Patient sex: M
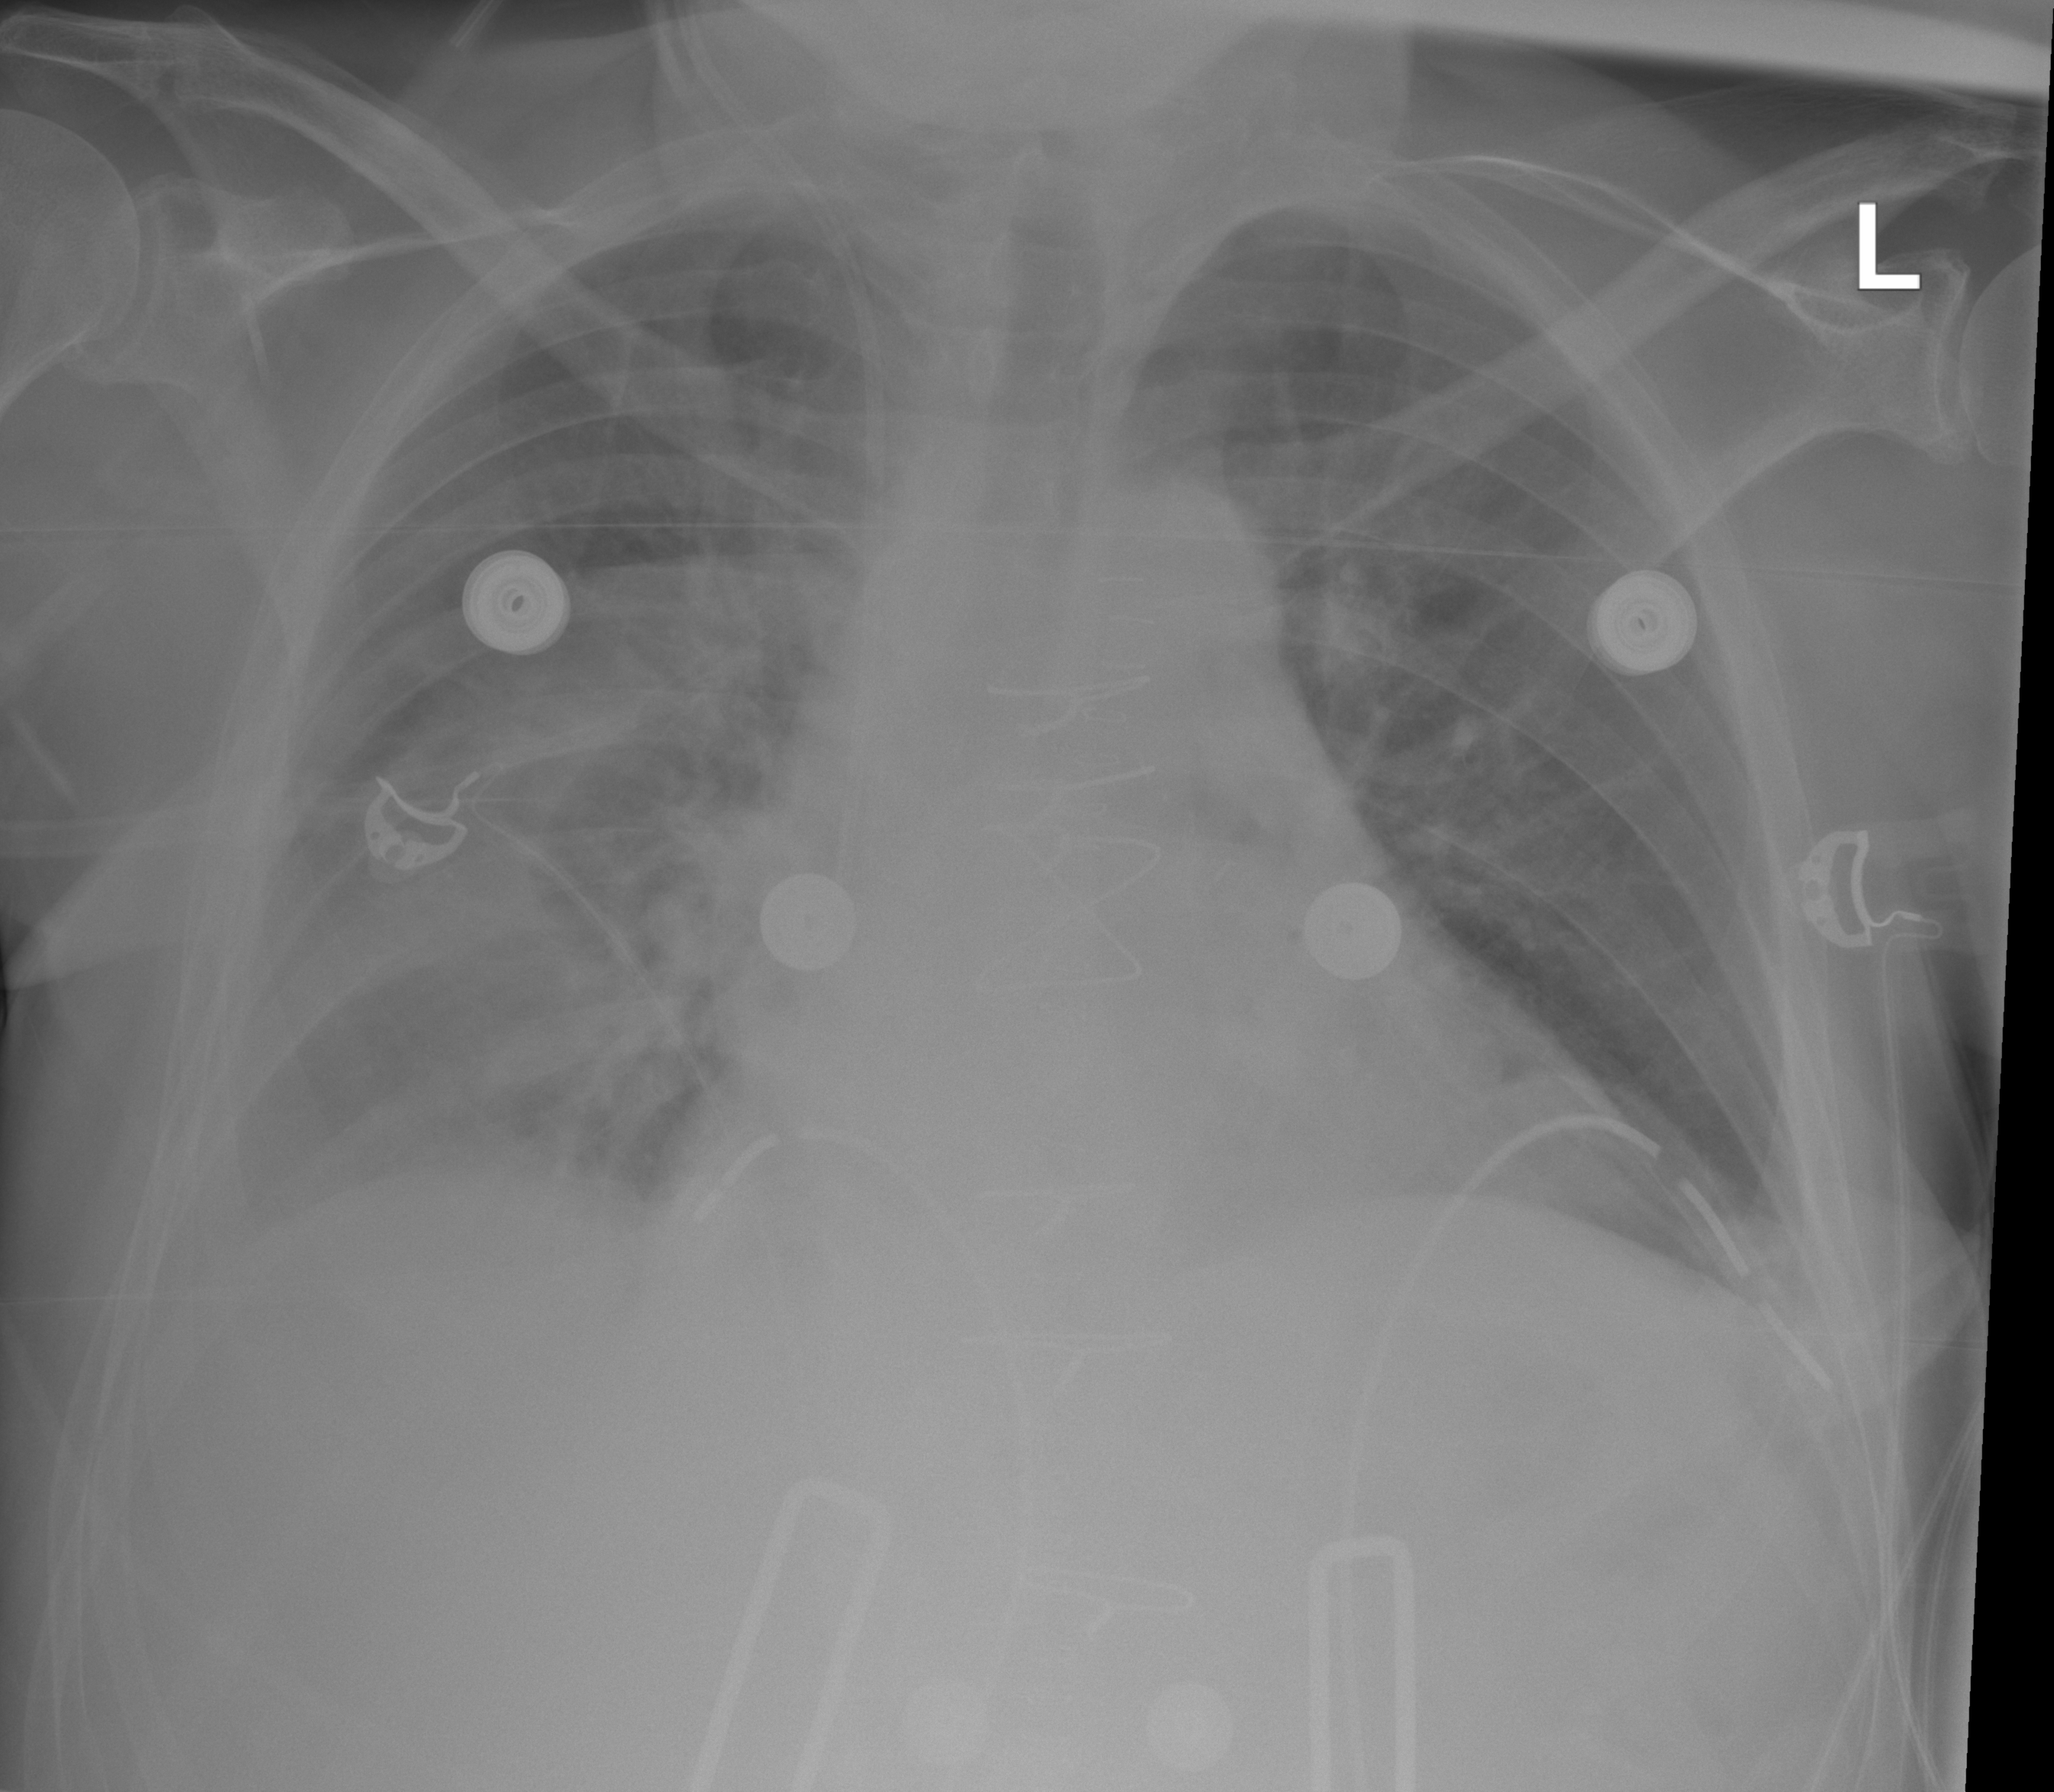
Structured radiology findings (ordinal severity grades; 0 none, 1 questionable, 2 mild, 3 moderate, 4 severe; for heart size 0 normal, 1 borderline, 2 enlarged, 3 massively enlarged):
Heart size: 2
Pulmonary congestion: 0
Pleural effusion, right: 2
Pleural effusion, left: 0
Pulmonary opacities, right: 1
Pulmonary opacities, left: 0
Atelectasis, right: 2
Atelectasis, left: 2